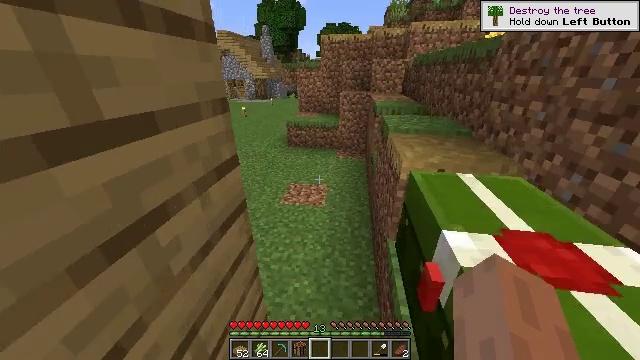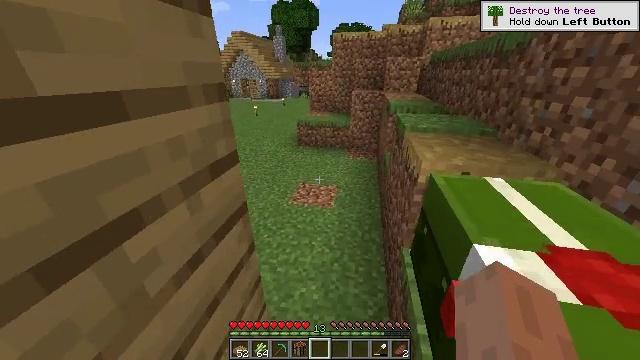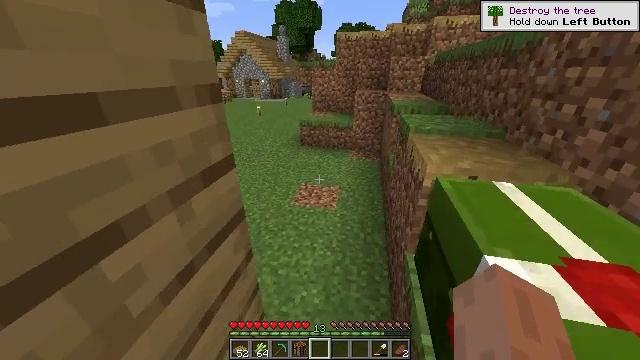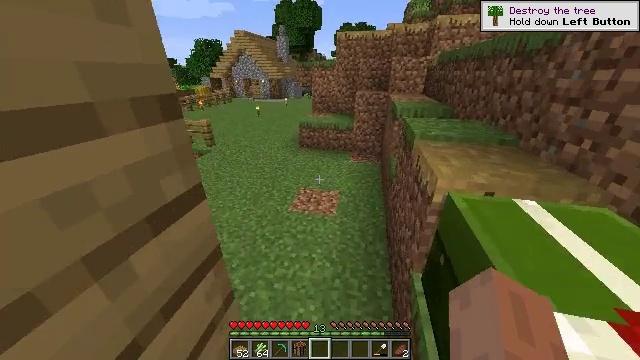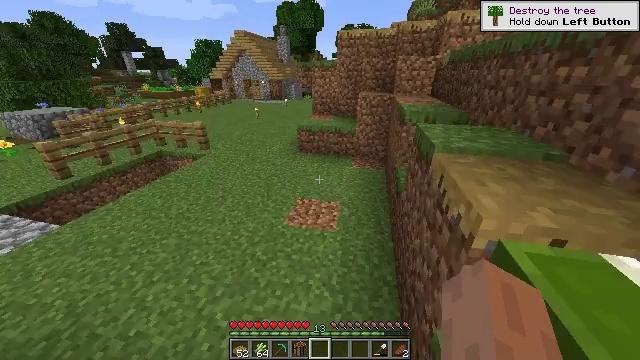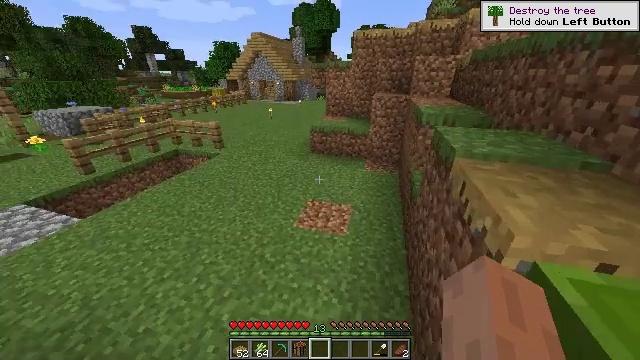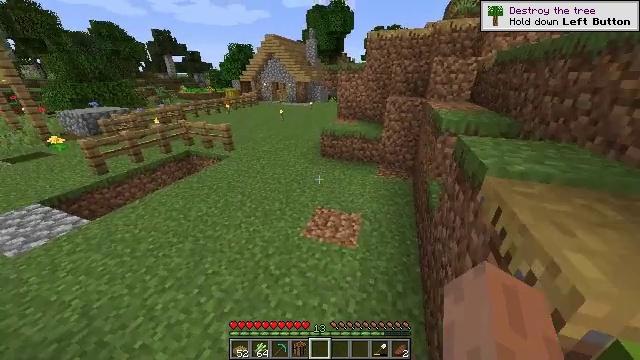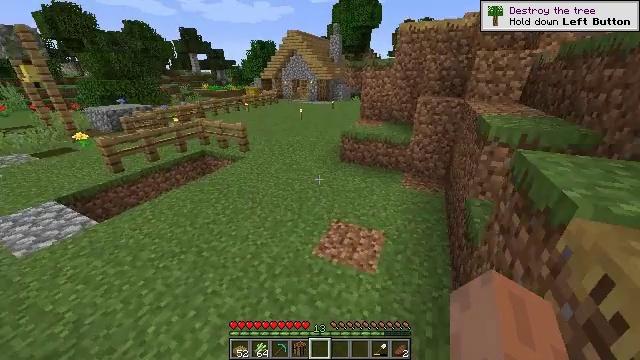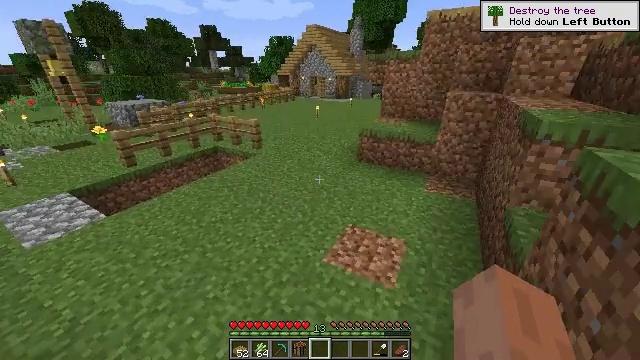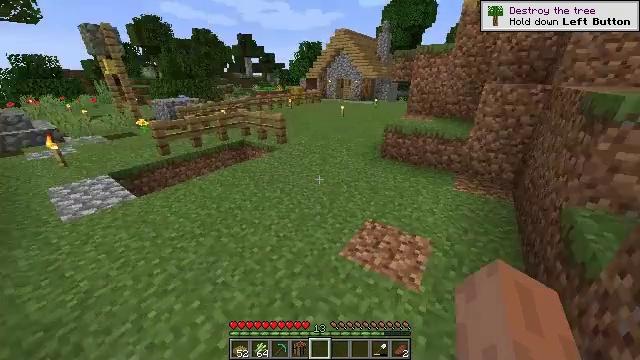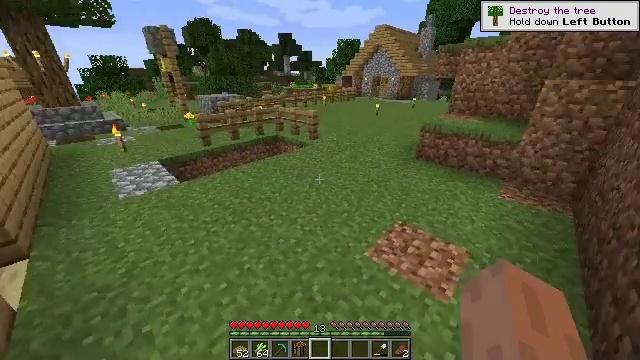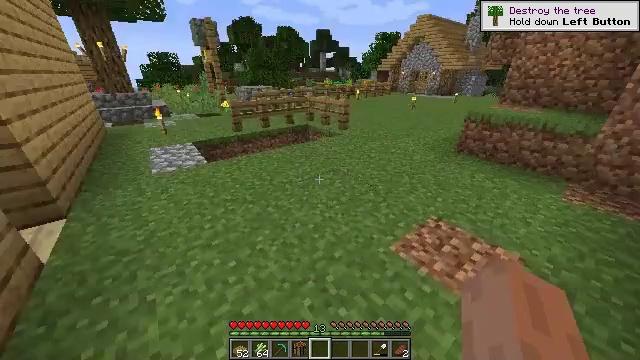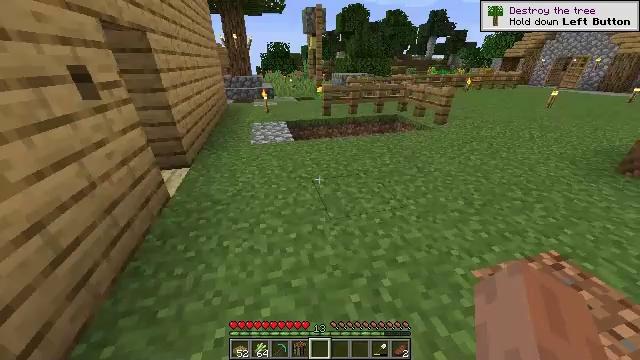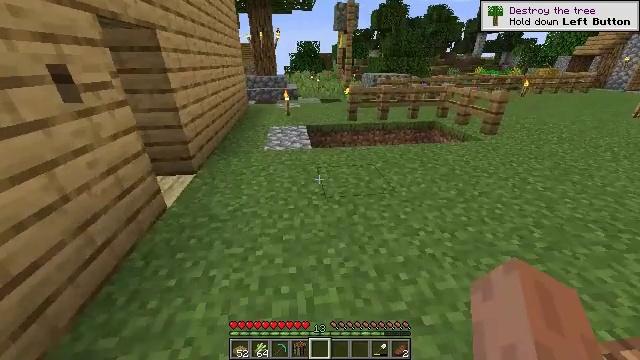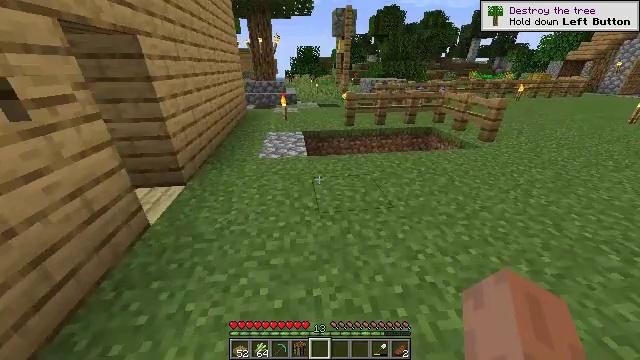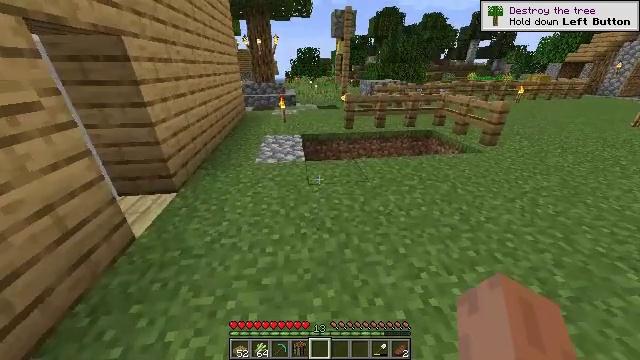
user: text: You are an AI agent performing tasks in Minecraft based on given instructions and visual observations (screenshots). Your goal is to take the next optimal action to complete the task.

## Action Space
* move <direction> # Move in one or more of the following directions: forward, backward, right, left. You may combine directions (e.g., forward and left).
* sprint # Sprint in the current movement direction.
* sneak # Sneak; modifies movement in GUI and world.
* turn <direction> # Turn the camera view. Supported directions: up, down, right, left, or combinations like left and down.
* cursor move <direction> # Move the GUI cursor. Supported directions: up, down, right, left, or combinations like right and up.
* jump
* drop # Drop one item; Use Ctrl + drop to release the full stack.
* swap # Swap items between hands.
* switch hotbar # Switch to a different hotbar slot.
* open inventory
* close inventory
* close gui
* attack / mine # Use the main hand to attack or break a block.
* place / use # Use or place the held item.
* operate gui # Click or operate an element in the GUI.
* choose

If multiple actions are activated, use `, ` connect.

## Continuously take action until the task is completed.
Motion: motion action
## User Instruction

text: Craft some white carpet with wool.
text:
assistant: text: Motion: move forward, sprint, turn left
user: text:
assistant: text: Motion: move forward, sprint
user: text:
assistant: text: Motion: move forward, sprint
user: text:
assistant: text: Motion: move forward, sprint
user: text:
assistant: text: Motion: move forward, sprint, turn left
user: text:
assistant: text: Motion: move forward, sprint, turn left
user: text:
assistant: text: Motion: move forward, sprint, turn left
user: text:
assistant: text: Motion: move forward, sprint, turn left
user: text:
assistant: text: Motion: move forward, sprint, turn left
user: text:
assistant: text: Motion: move forward, sprint, turn left
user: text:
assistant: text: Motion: move forward, sprint, turn left
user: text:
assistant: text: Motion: move forward, sprint, turn left and down
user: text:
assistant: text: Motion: move forward, sprint, turn left and up
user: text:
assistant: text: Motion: move forward, sprint
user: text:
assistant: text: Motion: move forward, sprint
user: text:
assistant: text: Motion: move forward, sprint
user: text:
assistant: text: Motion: move forward, sprint
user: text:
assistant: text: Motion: move forward, sprint, turn left and down
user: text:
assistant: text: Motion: move forward, sprint, turn left
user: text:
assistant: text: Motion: move forward, sprint, turn left
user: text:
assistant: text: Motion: move forward, sprint, turn left
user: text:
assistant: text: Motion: move forward, sprint, turn left
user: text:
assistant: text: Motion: move forward, sprint, turn left
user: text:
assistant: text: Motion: move forward, sprint, turn left
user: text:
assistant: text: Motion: move forward, sprint
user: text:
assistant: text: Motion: move forward, sprint
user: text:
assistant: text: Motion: move forward, sprint
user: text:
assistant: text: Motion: move forward, sprint, turn left and up
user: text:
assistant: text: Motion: move forward, sprint, turn left
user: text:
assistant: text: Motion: turn left